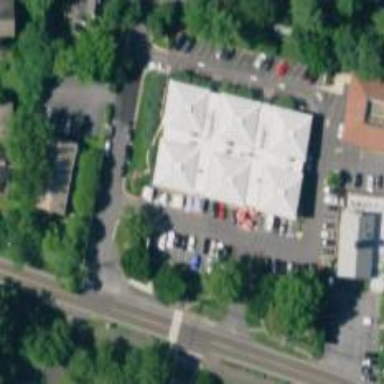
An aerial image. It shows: Convenience shop.